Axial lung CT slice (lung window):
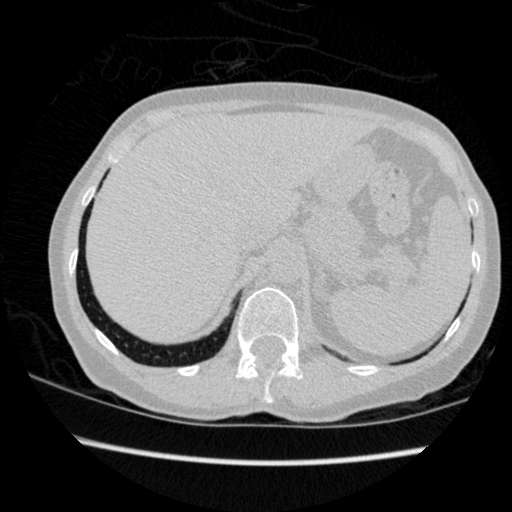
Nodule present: no